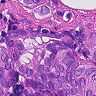
Metastatic tissue present: yes